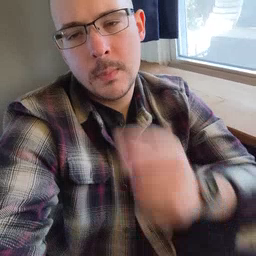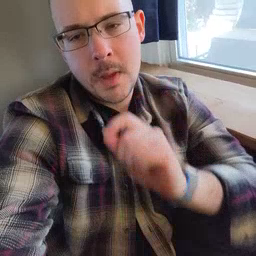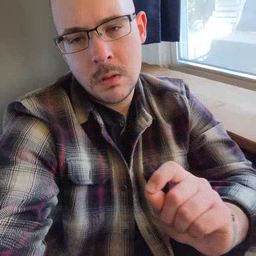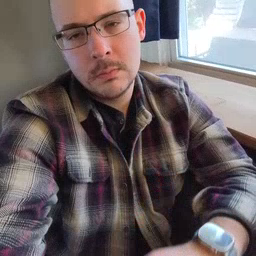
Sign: pencil